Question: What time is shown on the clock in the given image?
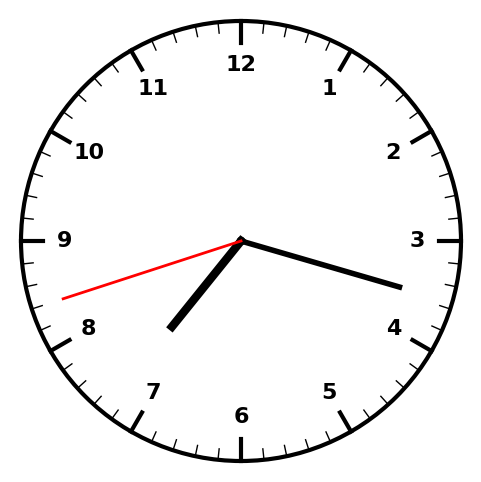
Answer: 07:17:42